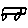
Label: car